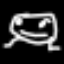
Label: frog